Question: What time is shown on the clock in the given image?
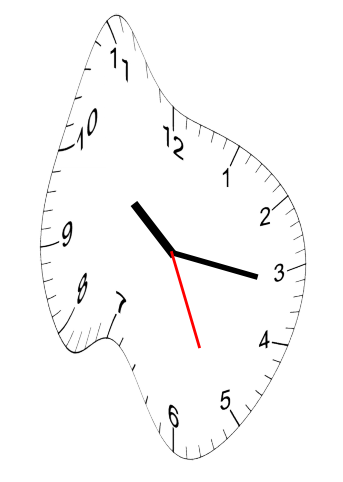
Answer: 10:16:26